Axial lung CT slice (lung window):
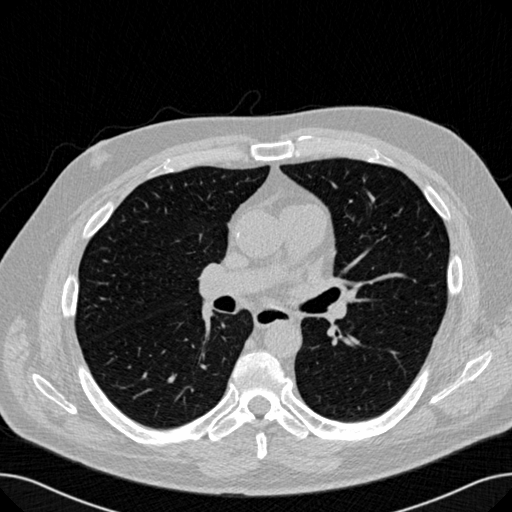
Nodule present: no